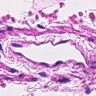
Metastatic tissue present: no